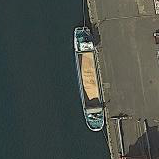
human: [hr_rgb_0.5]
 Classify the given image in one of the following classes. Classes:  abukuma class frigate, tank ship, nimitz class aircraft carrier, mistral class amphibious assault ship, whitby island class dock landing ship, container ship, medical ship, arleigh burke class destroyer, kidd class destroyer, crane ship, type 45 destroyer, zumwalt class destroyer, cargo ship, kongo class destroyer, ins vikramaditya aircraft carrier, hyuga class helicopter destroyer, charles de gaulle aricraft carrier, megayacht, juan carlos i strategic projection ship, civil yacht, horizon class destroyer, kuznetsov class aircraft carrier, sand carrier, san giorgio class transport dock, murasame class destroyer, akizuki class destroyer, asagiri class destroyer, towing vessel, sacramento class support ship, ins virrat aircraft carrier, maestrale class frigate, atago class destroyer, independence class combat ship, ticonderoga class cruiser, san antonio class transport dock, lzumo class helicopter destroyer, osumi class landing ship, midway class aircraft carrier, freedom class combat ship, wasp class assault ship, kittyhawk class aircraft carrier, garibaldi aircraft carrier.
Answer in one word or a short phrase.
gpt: Sand carrier